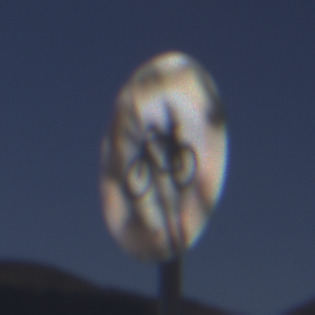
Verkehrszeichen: VerbotRadverkehr
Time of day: MorningAfternoon
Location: Outdoor (Nature)
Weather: Clear
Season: NotSpecified
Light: Natural